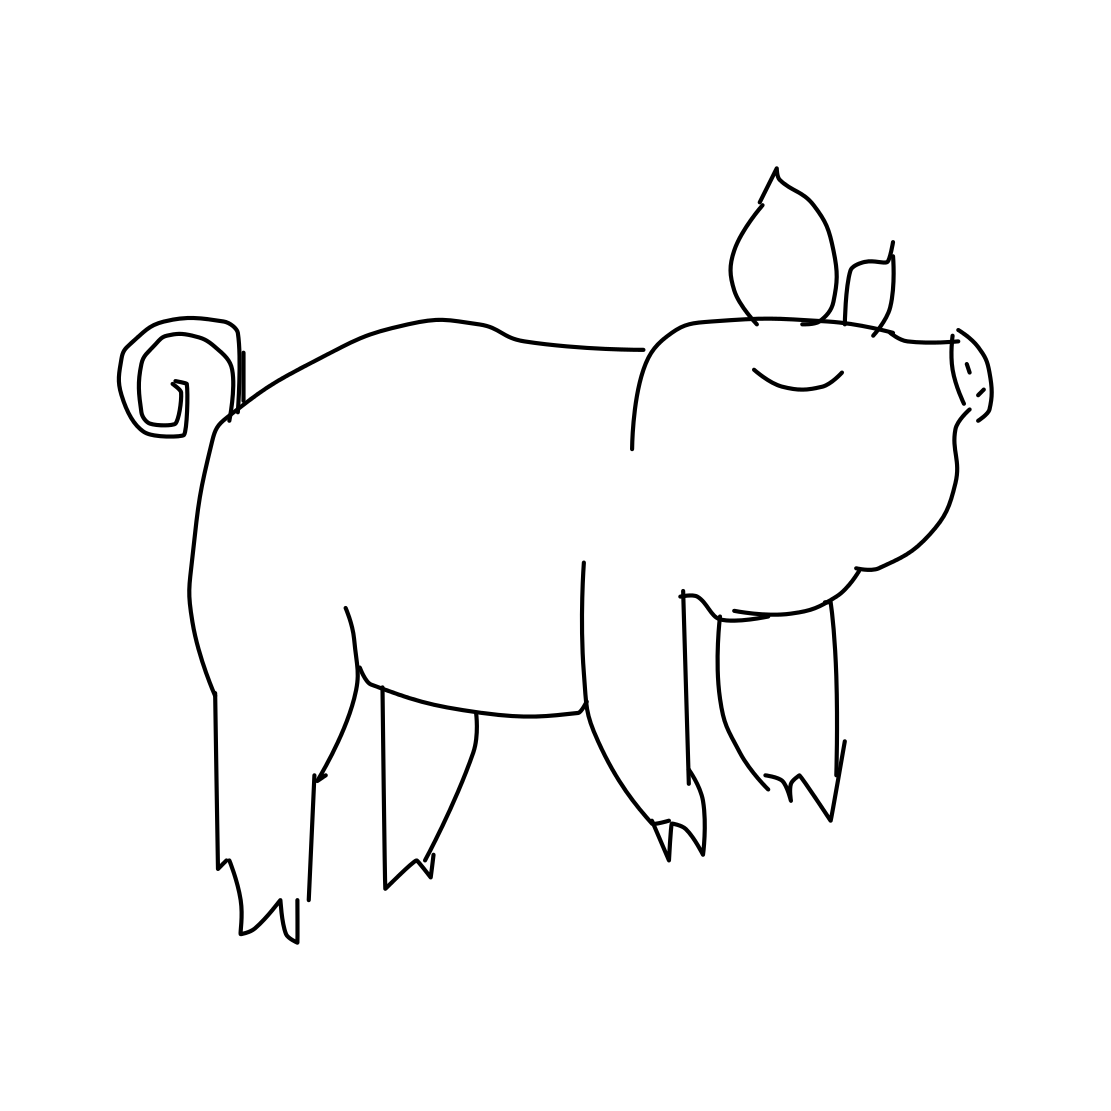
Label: pig